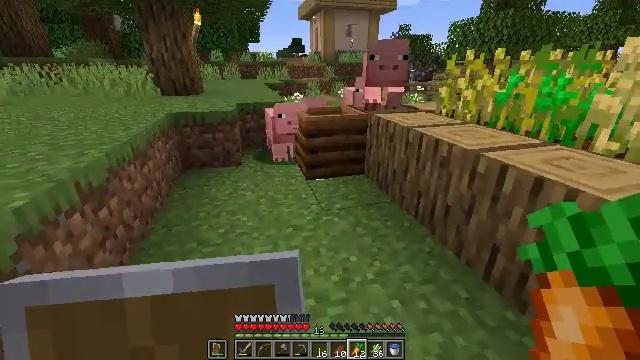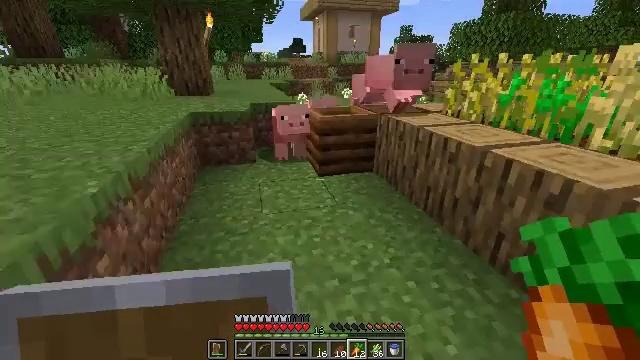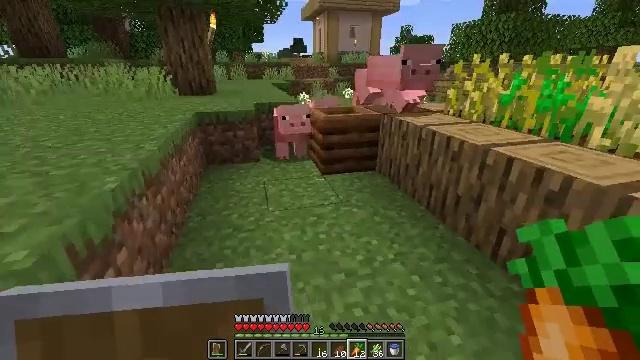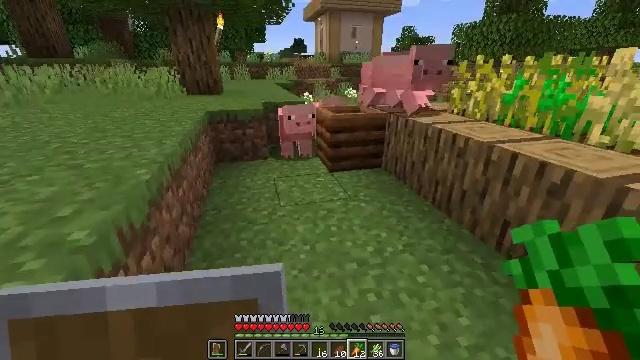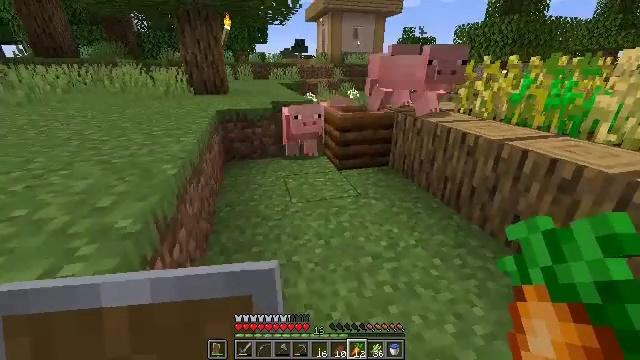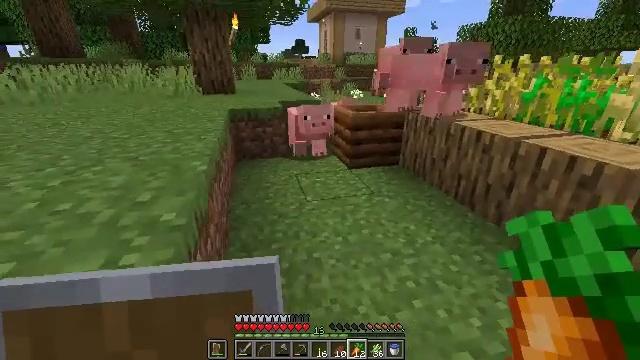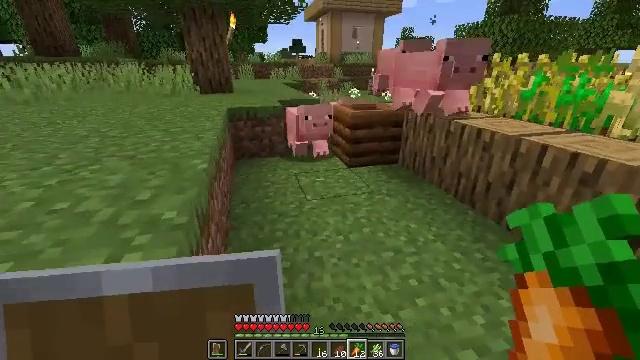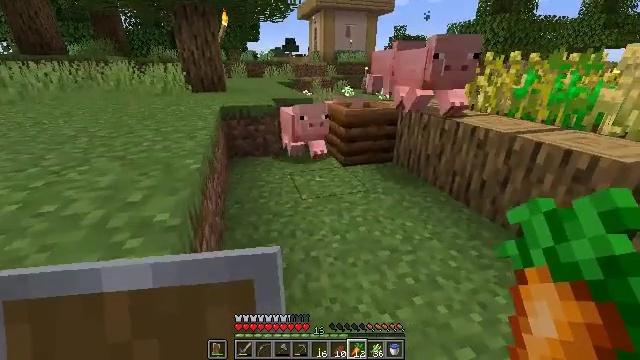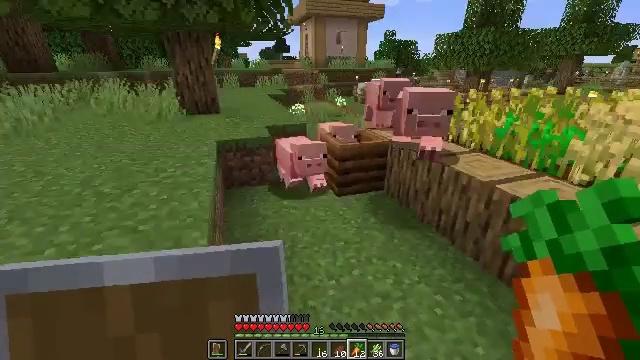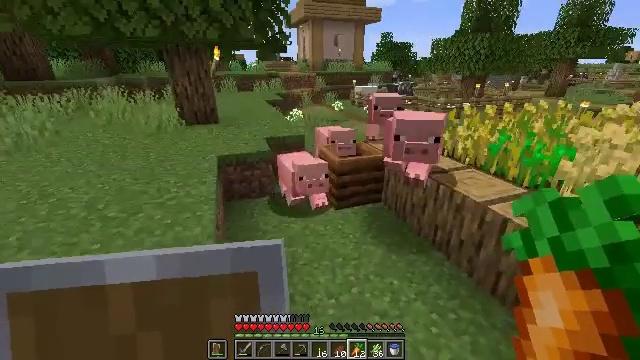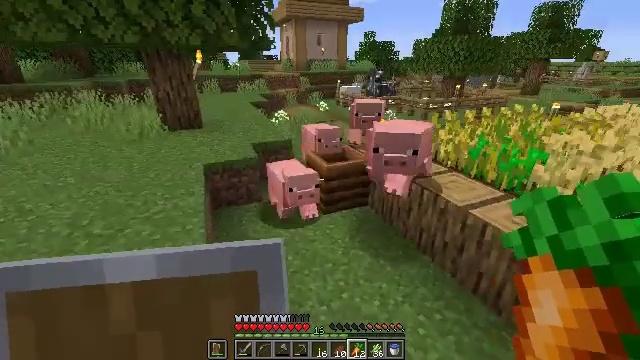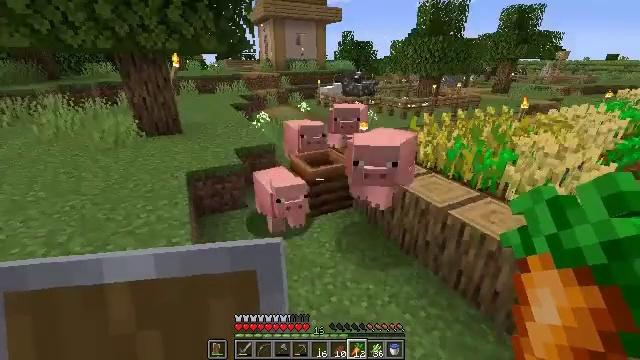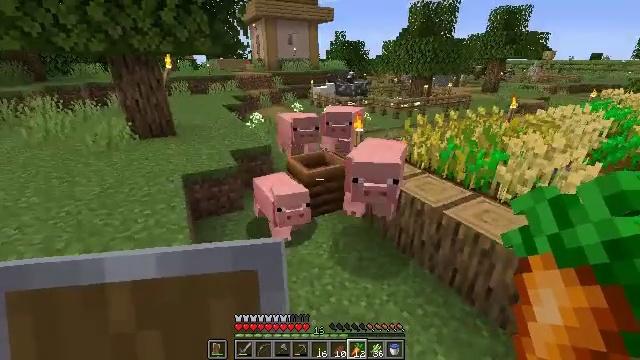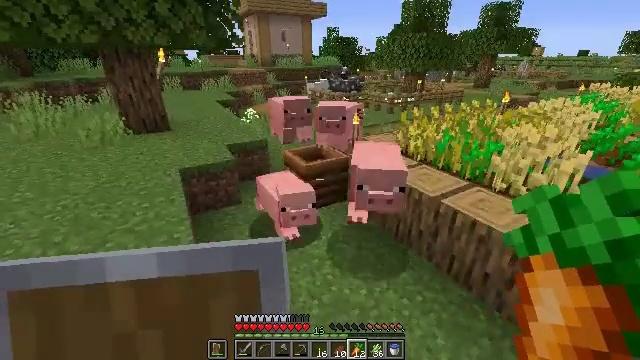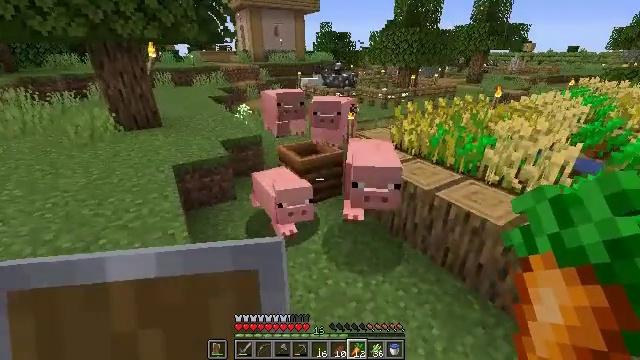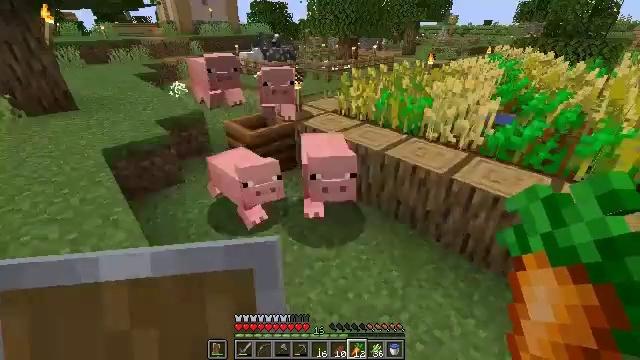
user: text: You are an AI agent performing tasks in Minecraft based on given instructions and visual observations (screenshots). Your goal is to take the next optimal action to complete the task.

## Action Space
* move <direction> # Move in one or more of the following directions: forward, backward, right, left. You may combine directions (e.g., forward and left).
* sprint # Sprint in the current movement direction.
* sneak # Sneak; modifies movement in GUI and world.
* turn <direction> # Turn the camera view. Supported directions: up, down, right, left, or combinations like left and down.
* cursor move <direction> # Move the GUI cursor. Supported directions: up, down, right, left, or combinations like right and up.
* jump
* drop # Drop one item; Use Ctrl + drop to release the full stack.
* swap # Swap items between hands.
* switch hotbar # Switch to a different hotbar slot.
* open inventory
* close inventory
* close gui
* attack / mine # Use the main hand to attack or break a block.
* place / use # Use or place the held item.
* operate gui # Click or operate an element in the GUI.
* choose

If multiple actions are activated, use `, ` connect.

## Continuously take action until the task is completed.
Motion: motion action
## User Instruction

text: Retrieve carrots by attacking the plant.
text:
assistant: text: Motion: move back and move left
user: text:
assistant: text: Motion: move back and move left
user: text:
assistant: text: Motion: move left
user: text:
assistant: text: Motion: move left
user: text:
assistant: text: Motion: move left
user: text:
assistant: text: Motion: move left
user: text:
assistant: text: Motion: move left, turn right, jump
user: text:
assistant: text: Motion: move left, turn right, jump
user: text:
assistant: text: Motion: move back and move left, jump
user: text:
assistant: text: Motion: move back and move left, turn right
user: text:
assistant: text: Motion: move back and move left, turn right
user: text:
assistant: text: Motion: move back and move left, turn right
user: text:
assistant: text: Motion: move back, turn right
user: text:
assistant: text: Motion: turn right
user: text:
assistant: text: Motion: turn right and down
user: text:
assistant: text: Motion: move right, turn right and down
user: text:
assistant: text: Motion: move forward and move right, turn right
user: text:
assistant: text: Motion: move forward and move right
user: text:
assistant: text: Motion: move forward and move right
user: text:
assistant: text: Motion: move forward and move right
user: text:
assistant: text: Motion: move forward and move right, turn right and up
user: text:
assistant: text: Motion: move forward and move right, turn up
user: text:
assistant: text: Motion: move forward, turn up
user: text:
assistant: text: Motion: move forward
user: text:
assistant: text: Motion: move forward, sprint, turn left
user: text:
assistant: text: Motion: move forward, sprint, turn left
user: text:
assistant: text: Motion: move forward, sprint
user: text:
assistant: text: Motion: move forward
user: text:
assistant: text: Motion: move forward, turn left
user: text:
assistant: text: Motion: move forward, turn left